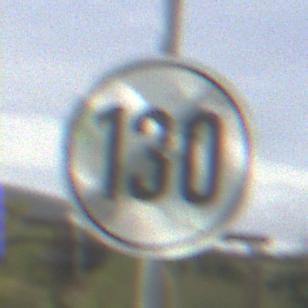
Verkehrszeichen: EndeGeschwindigkeit130
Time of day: MorningAfternoon
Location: Outdoor (Suburban)
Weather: PartlyCloudy
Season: NotSpecified
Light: Natural